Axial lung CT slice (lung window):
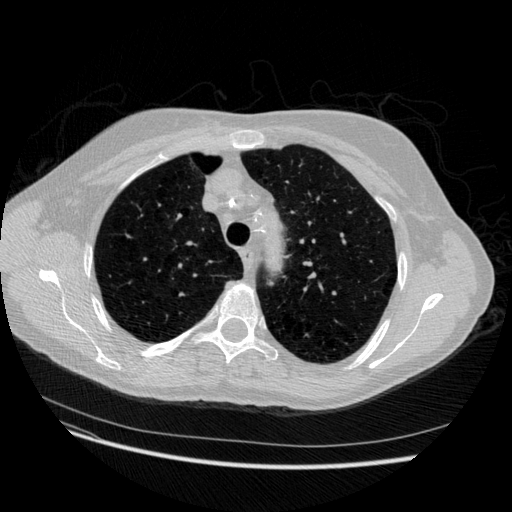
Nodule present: no